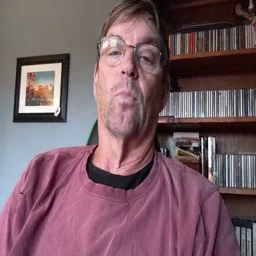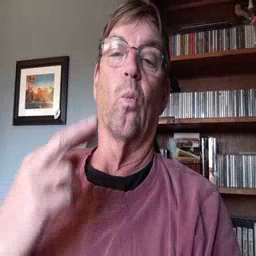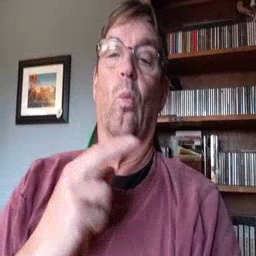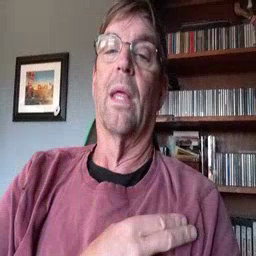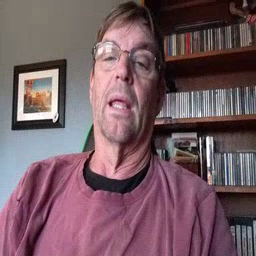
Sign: weus